Question: In one of my past projects I implemented a "Time Picker Carousel". It is based on a 'HorizontalScrollView'. The user can pick a time while scrolling this view. The time value is calculated from the X-Offset of the 'HorizontalScrollView'.

I wanted to share this project at github, but while cleaning up the code I realized some issue.
The 'HorizontalScrollView' is populated with a custom 'ArrayAdapter'. The 'getView()' uses a 'Holder' for the 'convertView'. I thought it might work as an adapter within a 'ListView', so only the visible items are rendered and reused if they will be destroyed. Instead, I add them myself (#1 in Code example), but even if I try to add less, the logic from remove (and recycle) old ones doesn't work, or did I miss something?
So my basic question is: 'ListView'
1. I found this so link and tried overriding remove function, but this is never called (somehow logic, because i am only adding)
2. There's a good PagerAdapter example at github, but somehow I cannot translate this to ArrayAdapter<String>
Any thoughts, links are welcome!
And please don't suggest using 'ListView' instead. We decided to use 'HorizontalScrollView' because of callbacks and the fact we already have a 'ListView' in the layout.
'''
InfiniteTimeScrubberHorizontalView extends HorizontalScrollView{
...
public void setAdapter(Context context, TimeScrubberListAdapter mAdapter) {
this.mAdapter = mAdapter;
try {
fillViewWithAdapter(mAdapter);
} catch (ZeroChildException e) {
e.printStackTrace();
}
}
private void fillViewWithAdapter(TimeScrubberListAdapter mAdapter) {
//...
ViewGroup parent = (ViewGroup) getChildAt(0);
parent.removeAllViews();
for (int i = 0; i < mAdapter.getCount(); i++) {
//#1: Here: ALL views are added
parent.addView(mAdapter.getView(i, null, parent));
}
}
'''
'''
public class TimeScrubberListAdapter extends ArrayAdapter<String> {
//...
private ArrayList<String> list; //list from 0:00,0:30...23:00,23:30
final static int MAXIMUM_DAYS = 21
@Override
public int getCount() {
return list.size() * MAXIMUM_DAYS;
}
@Override
public String getItem(int position) {
return list.get(position % list.size());
}
@Override
public View getView(final int position, View convertView, ViewGroup parent) {
RelativeLayout layout;
if (convertView == null) {
layout = (RelativeLayout) View.inflate(context, layoutId, null);
holder = new Holder();
holder.title = (TextView) layout.findViewById(R.id.epg_item_text);
layout.setTag(holder);
} else {
layout = (RelativeLayout) convertView;
view = layout;
holder = (Holder) layout.getTag();
}
layout.setLayoutParams(mLP);
String timeValue = getItem(position);
holder.title.setText(timeValue);
return layout;
}
//...
@Override
public void remove(String object) {
//not called...some how logic, because i do not remove an item
super.remove(object);
}
'''
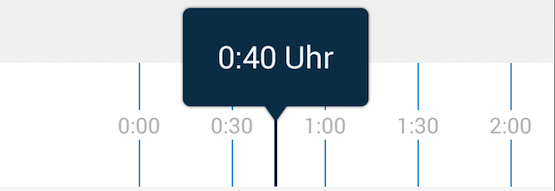
Answer: I think maybe you are confusing where the logic lies for rendering between View and Adapter. Using an Adapter does not cause view recycling behavior. It is the 'ListView' itself, along with its parent, 'AbsListView', that implement the view recycling behavior. The Adapter is required by the 'ListView' in order to properly populate the Views that are shown on screen as needed, but the logic for actually choosing which Views to display and when and how to recycle those views is not in the Adapter at all.
If you look at the source code for <URL>, you will see that they are dramatically different. They are not just the same thing in different orientations.
So, the long and short of it is that you will not be able to get the view recycling that you are looking for by using a 'HorizontalScrollView' or even a simple descendent. If you want view recycling, you should check out the <URL>.